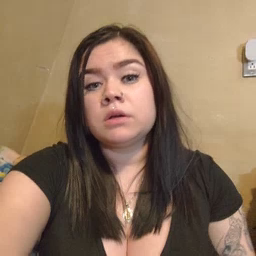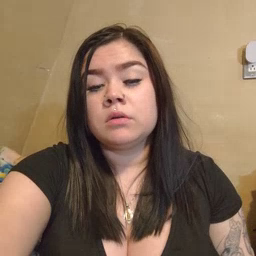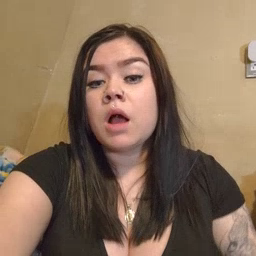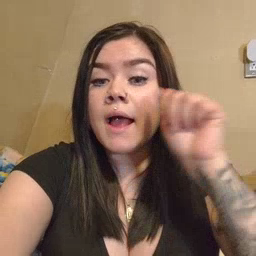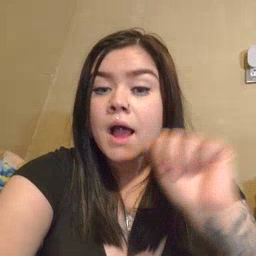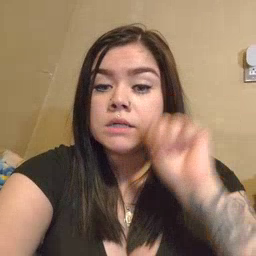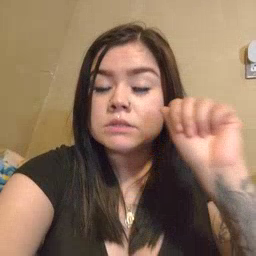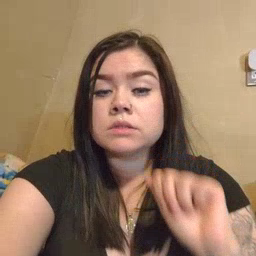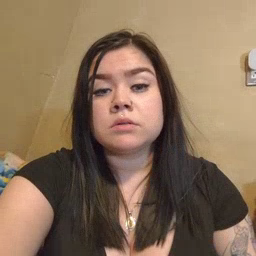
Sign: aunt